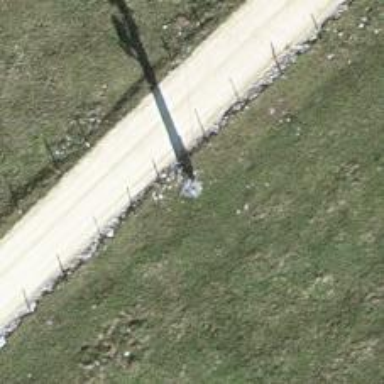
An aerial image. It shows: Distribution transformer on power pole.